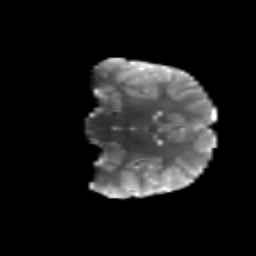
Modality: T2w
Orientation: coronal
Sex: male
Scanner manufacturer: siemens
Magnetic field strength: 3 T
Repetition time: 5 s
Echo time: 0.071 s